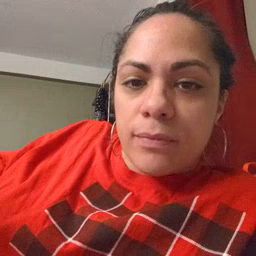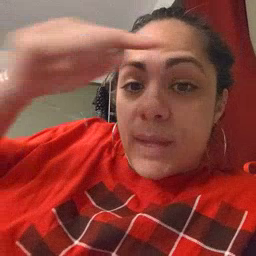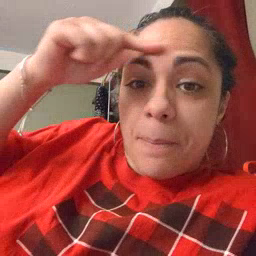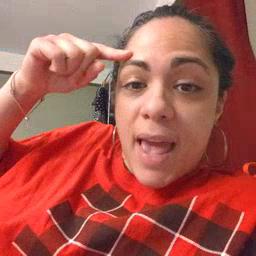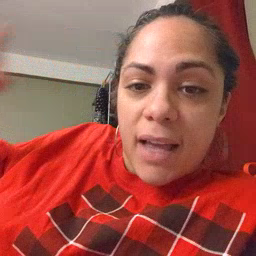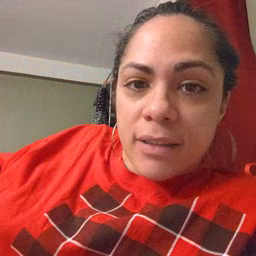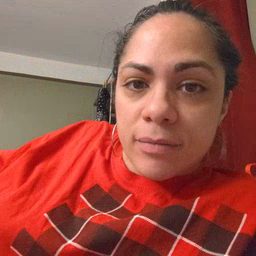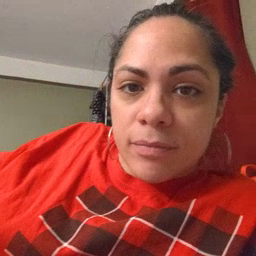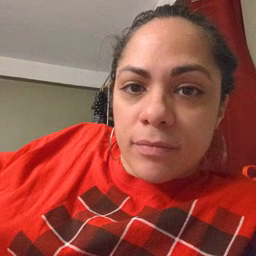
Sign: black